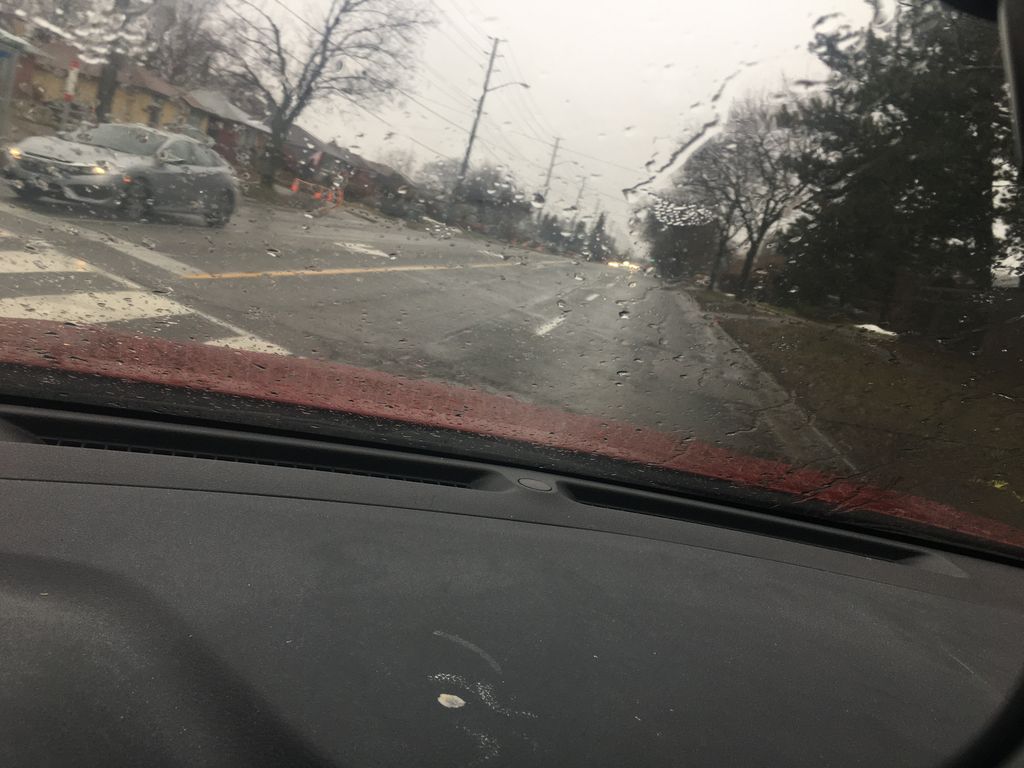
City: toronto